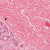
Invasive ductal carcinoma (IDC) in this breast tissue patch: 0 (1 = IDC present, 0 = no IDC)